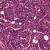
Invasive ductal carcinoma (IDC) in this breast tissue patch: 1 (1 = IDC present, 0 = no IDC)